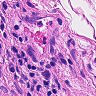
Metastatic tissue present: no